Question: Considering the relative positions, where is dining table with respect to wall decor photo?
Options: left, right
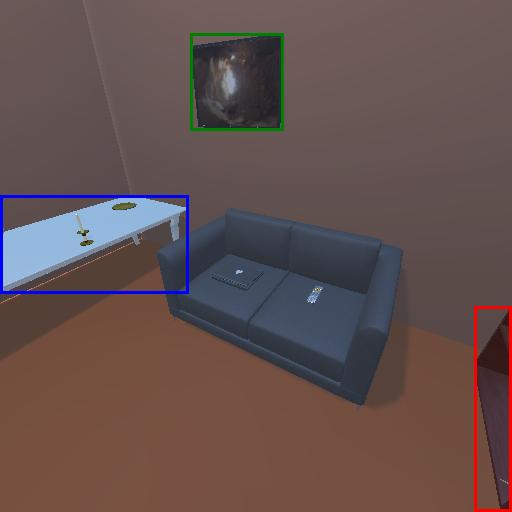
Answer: left